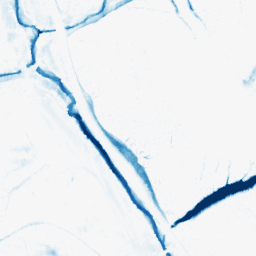
Category: morphological
Decomposition family: morphological_ellipse
Decomposition parameters: operation: closing
width: 20
height: 10
Upsampling method: sinc_blackman
Upsampling parameters: scale: 2
kernel_size: 8
Upsampling scale: 2